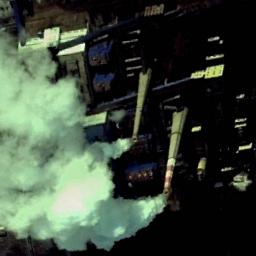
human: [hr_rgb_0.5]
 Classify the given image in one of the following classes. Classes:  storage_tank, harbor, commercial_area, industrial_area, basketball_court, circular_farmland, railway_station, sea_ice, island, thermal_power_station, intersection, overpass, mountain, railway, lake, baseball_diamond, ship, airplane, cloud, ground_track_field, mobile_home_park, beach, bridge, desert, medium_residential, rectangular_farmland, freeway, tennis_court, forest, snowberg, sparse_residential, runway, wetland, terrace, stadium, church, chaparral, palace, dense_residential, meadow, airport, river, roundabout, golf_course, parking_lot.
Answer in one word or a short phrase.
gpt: thermal_power_station